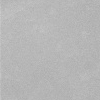
Atmospheric dust classification: dusty